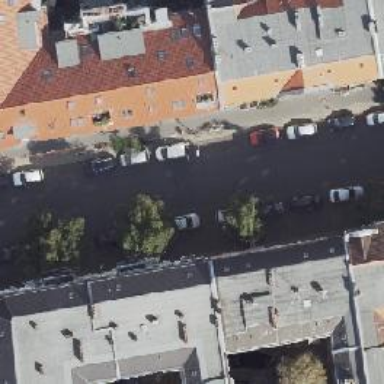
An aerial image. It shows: Bicycle parking located on the sidewalk.